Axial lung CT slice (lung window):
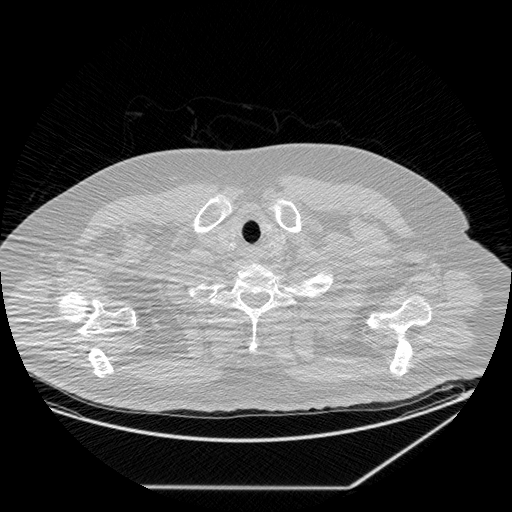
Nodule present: no